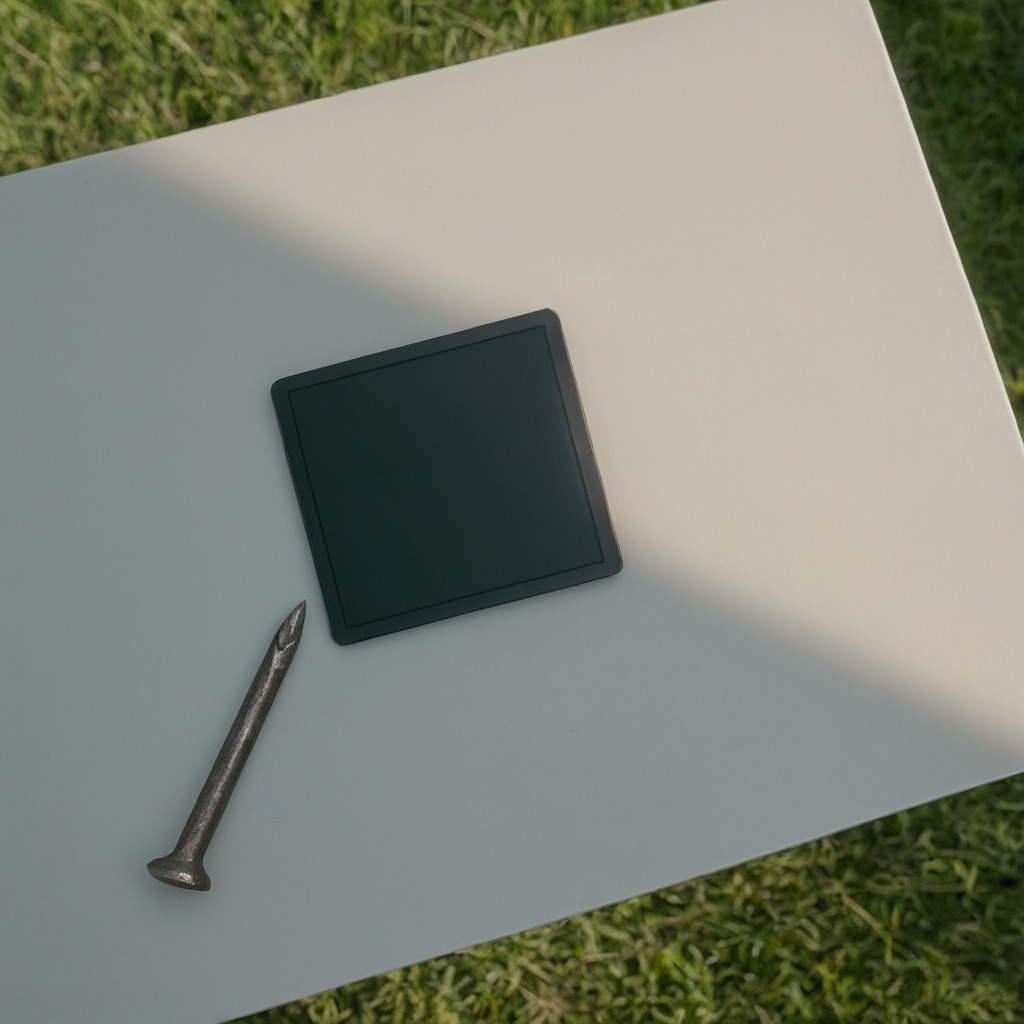
An iron nail is lying on a clean utility table in a temporary outdoor tool station afternoon light present textured surface.